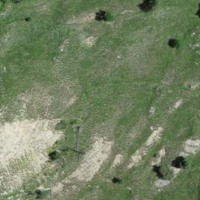
EUNIS habitat code: 32
Species observed at this site:
Capra ibex
Anthus spinoletta